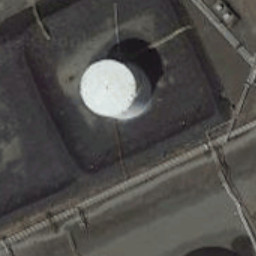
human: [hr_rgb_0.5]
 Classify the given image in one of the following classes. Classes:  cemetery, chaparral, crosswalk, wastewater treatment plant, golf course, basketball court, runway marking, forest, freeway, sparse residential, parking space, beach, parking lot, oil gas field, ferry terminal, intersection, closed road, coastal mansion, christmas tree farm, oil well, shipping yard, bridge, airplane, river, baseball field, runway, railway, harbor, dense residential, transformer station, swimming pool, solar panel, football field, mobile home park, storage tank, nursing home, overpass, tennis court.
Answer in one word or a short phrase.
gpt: storage tank